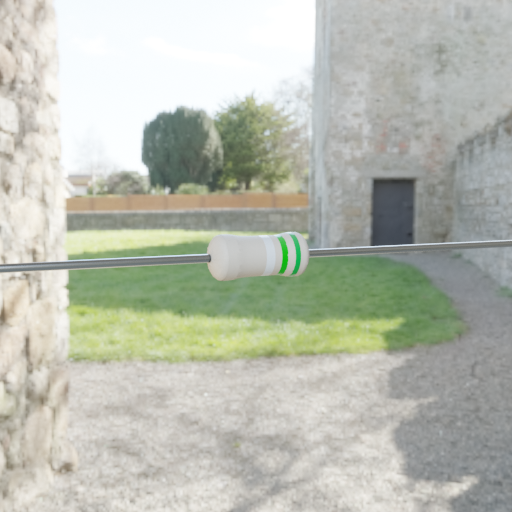
Resistor colour bands (in order): white, green, green